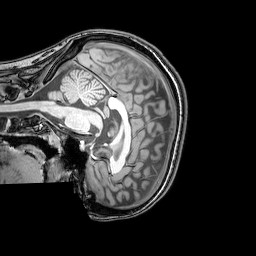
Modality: T1w
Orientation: sagittal
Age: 24
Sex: female
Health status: healthy
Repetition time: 0.081 s
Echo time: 0.037 s